Question: This is a continuation of the original post:
<URL>
I am trying to create a grid of ellipses that all rotate along their own center of rotation. Then, I am trying to scale that "square grid" of ellipses by a center point while still allowing them to rotate along their own individual center points.

'''
ArrayList<RotatingEllipse> ellipses = new ArrayList<RotatingEllipse>();
void setup() {
size(500, 500);
noStroke();
smooth();
ellipses.add(new RotatingEllipse(width*.25, height*.25));
ellipses.add(new RotatingEllipse(width*.75, height*.75));
ellipses.add(new RotatingEllipse(width*.75, height*.25));
ellipses.add(new RotatingEllipse(width*.25, height*.75));
ellipses.add(new RotatingEllipse(width/2*.25, height/2*.25));
ellipses.add(new RotatingEllipse(width/2*.75, height/2*.75));
ellipses.add(new RotatingEllipse(width/2*.75, height/2*.25));
ellipses.add(new RotatingEllipse(width/2*.25, height/2*.75));
}
void draw() {
background(#202020);
for (RotatingEllipse e : ellipses) {
e.stepAndDraw();
}
}
class RotatingEllipse {
float rotateAroundX;
float rotateAroundY;
float distanceFromRotatingPoint;
float angle;
public RotatingEllipse(float startX, float startY) {
rotateAroundX = (width/2 + startX)/2;
rotateAroundY = (height/2 + startY)/2;
distanceFromRotatingPoint = dist(startX, startY, rotateAroundX, rotateAroundY);
angle = atan2(startY-height/2, startX-width/2);
}
public void stepAndDraw() {
angle += PI/128;
float x = rotateAroundX + cos(angle)*distanceFromRotatingPoint;
float y = rotateAroundY + sin(angle)*distanceFromRotatingPoint;
float distance = dist(x, y, width/2, height/2);
// size of ellipses
float diameter = 50*(200-distance)/500;
ellipse(x, y, diameter, diameter);
}
}
'''
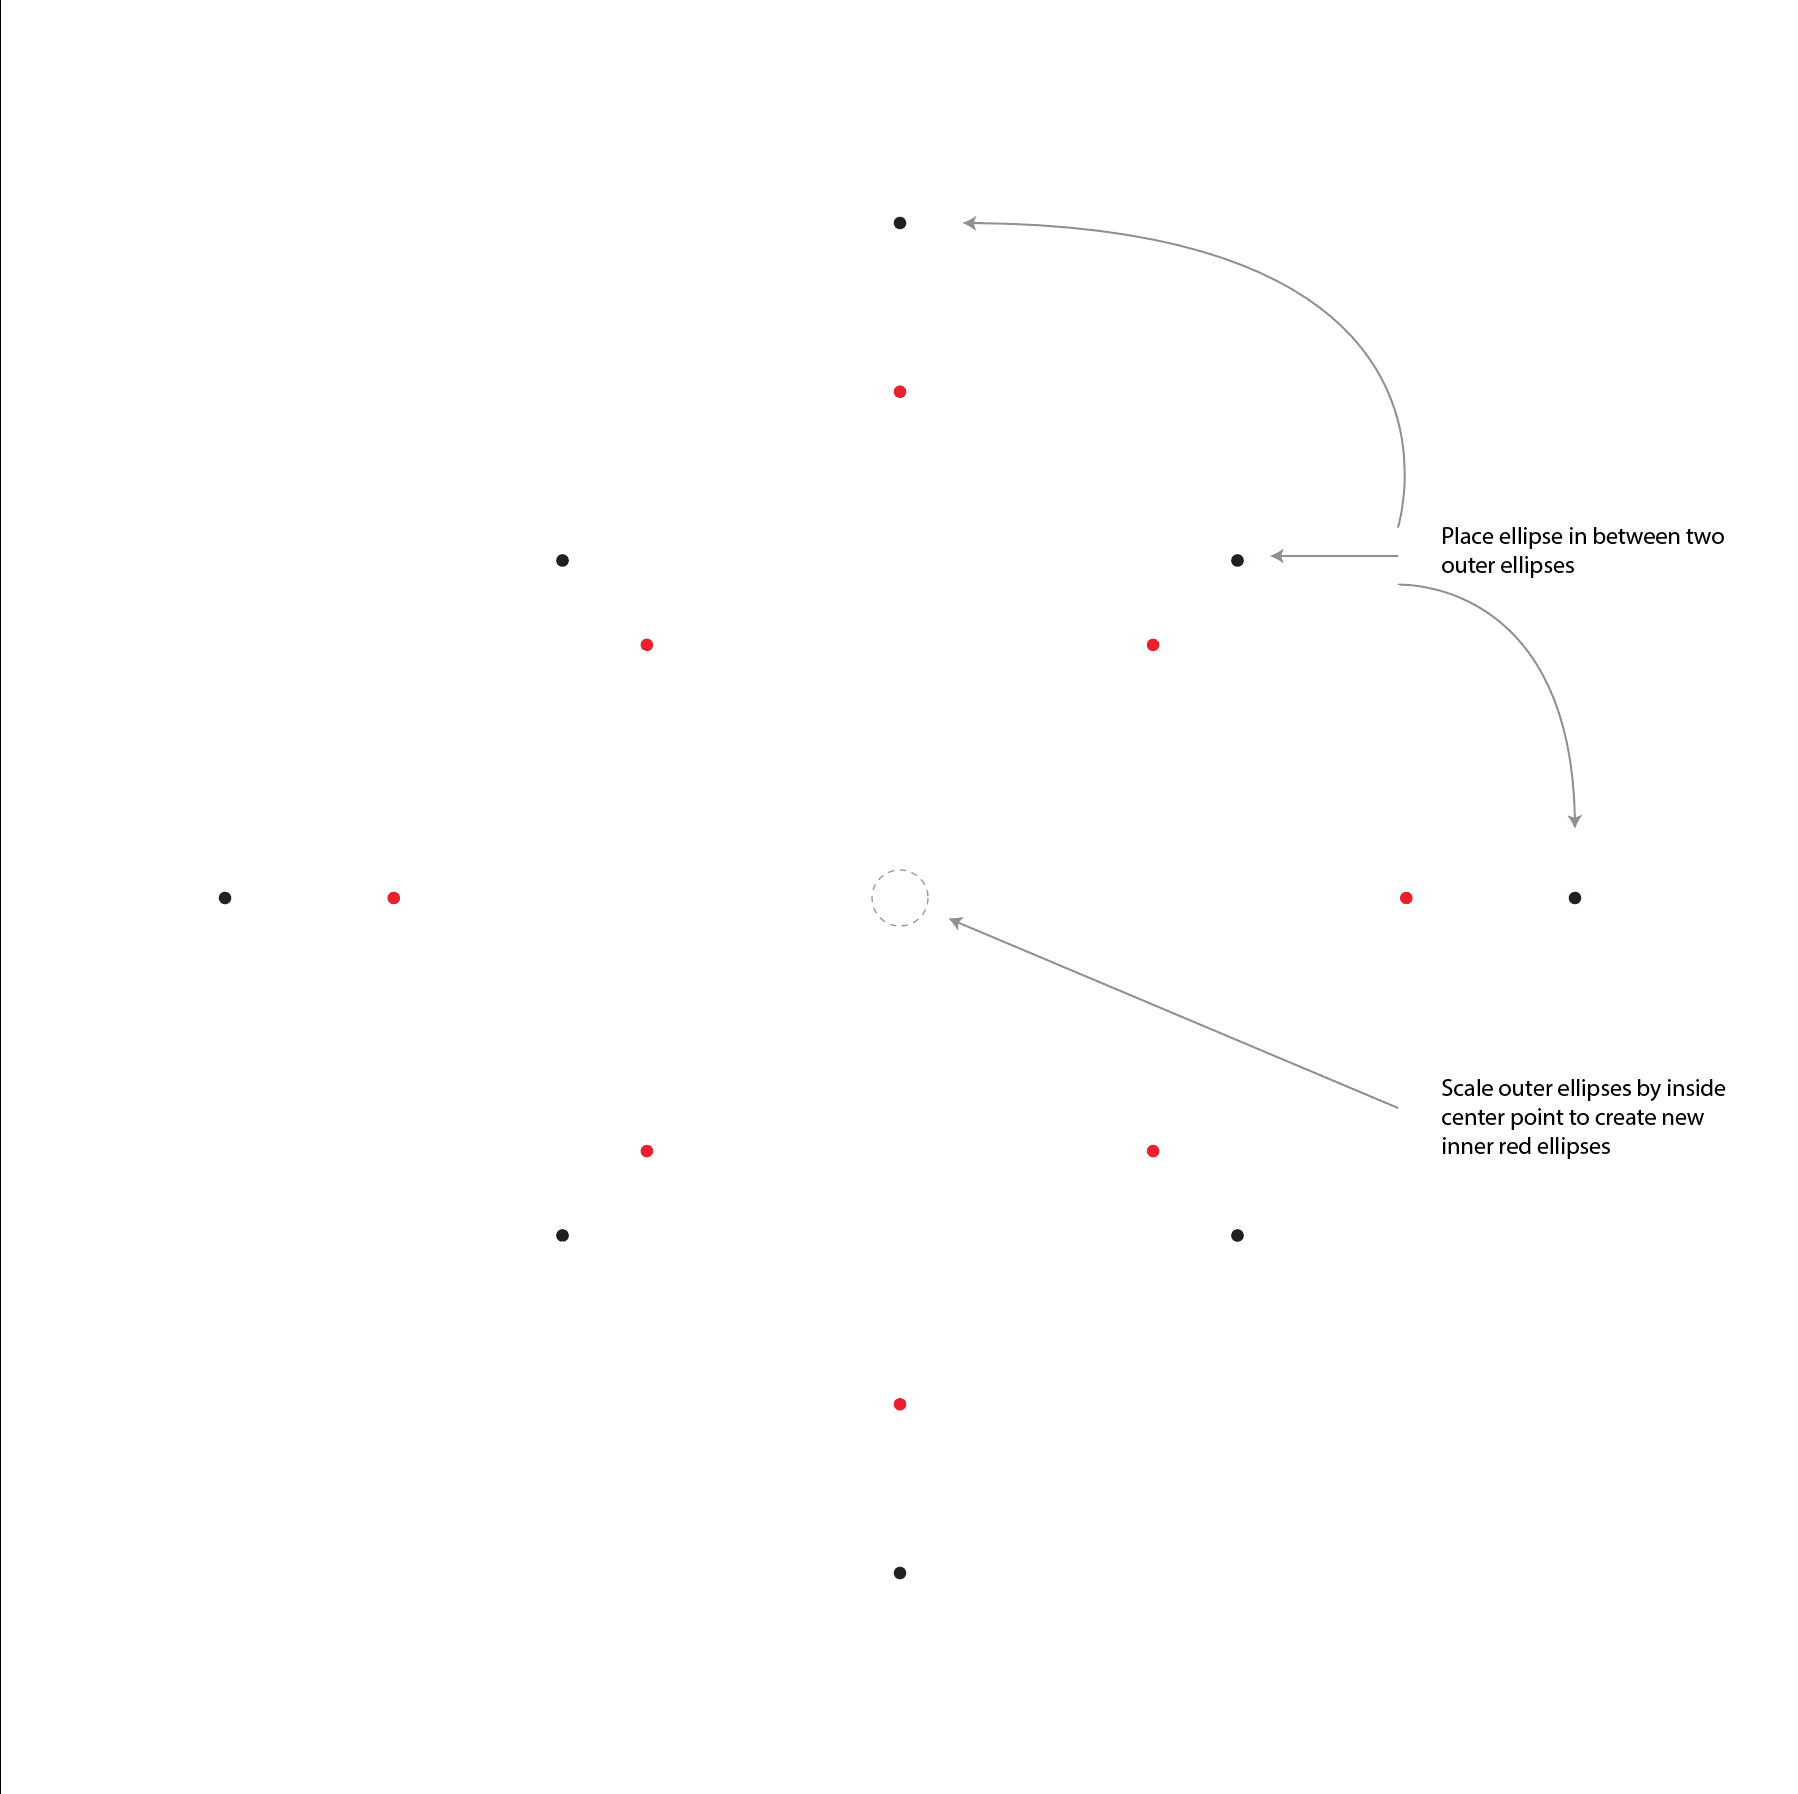
Answer: I think your question has two parts.
The best thing you can do to understand where things will be is to get out a piece of paper and a pencil and draw out some points. Where will each of your points show up?

Processing is putting your points exactly where you're telling it to put them. Here's an example:
'''
ellipses.add(new RotatingEllipse(width/2*.25, height/2*.75));
'''
Where do you expect that to show up? If your width and height are both '500', then 'width/2*.25' will be '62.5' and 'height/2*.75' will be '187.5'. In other words, this will be somewhere in the upper-left quadrant of your screen.
Do that math for every one of your ellipses, and you'll see exactly why they're showing up where they are.
This is more a math question than a programming question, and googling something like "midpoint between two points" returns a ton of results.
But basically, if you have two points at 'x1,y1' and 'x2,y2', then you can find their midpoint by averaging their 'x' and 'y' positions:
'midpoint = (x1+x2)2, (y1+y2)/2'
I suggest you work through the first part to figure out where your points should be, then use the second part to find midpoints between those points.